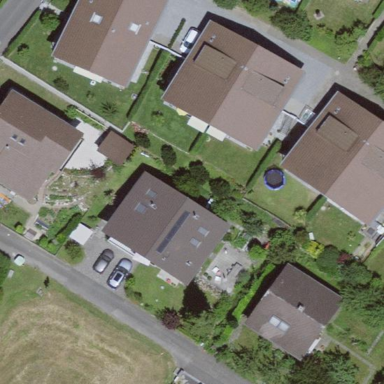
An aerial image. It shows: Residential building.